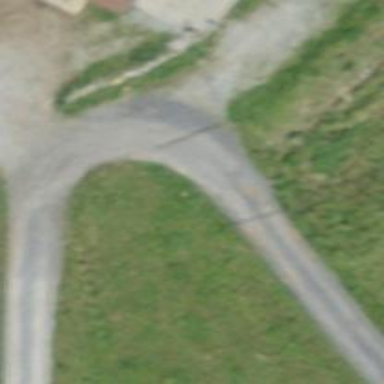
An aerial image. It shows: Unpaved unclassified road.